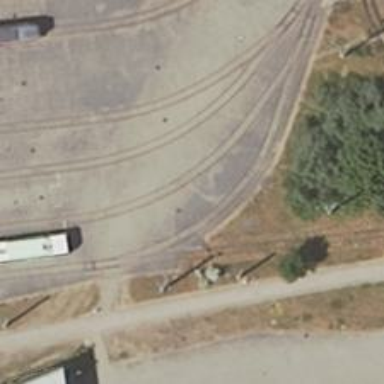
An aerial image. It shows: Tram railway yard with electrified contact lines.